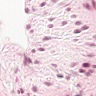
Metastatic tissue present: no